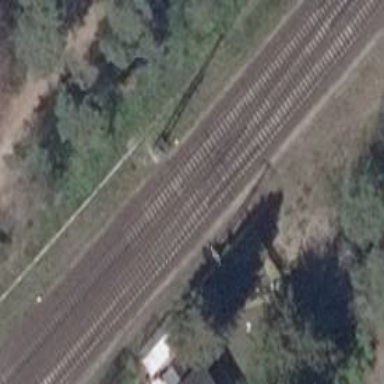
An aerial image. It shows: Railway track with contact lines for electrification.